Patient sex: F
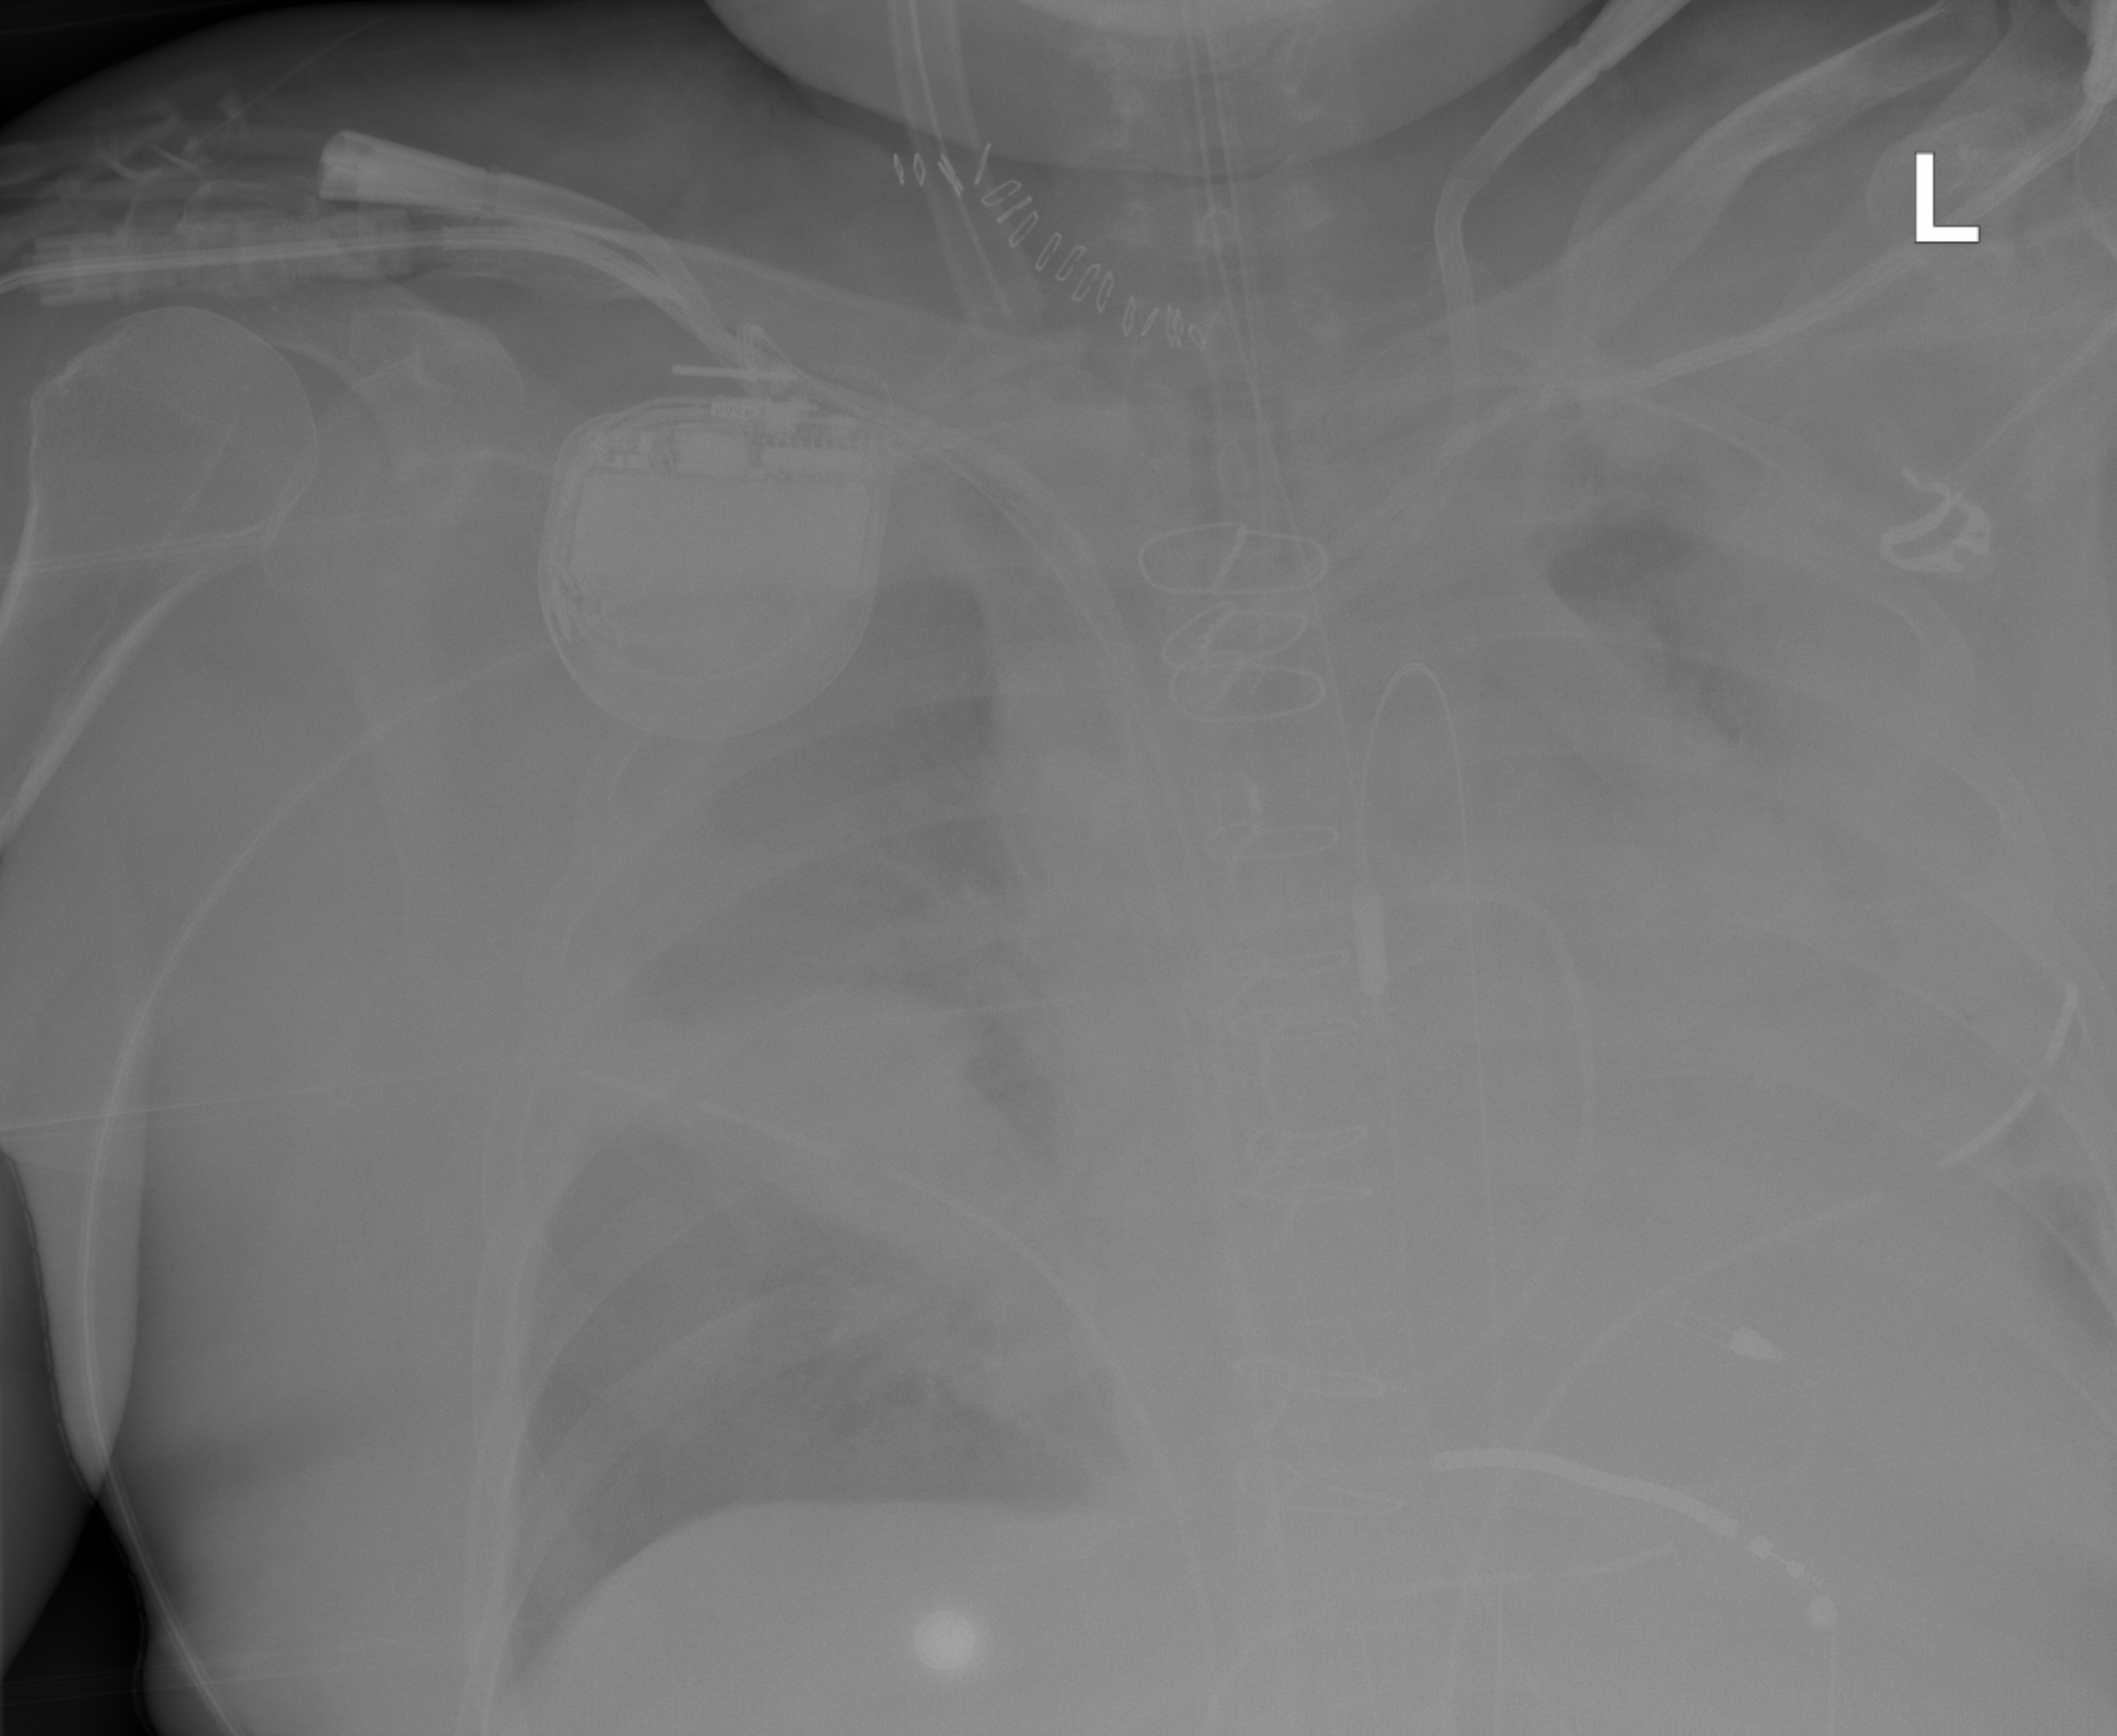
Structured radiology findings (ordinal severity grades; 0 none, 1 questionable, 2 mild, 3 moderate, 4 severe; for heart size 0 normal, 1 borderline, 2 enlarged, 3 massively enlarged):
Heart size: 0
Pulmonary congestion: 2
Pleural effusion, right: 2
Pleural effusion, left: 3
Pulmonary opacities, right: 2
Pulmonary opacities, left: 4
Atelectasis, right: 2
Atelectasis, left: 4